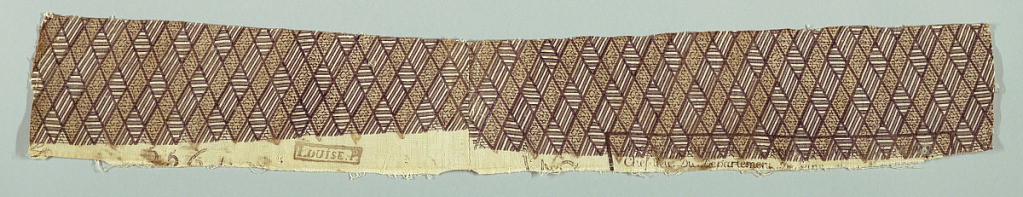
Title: Chef de piece
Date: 1790–99
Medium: cotton Technique: block printed on plain weave
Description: Diagonal lines closely filled with pattern. One set of diagonal lines contains hieroglyphic-like shapes. Two purples and yellow.